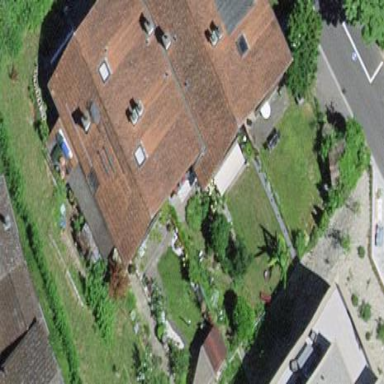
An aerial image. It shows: House with skillion roof shape.